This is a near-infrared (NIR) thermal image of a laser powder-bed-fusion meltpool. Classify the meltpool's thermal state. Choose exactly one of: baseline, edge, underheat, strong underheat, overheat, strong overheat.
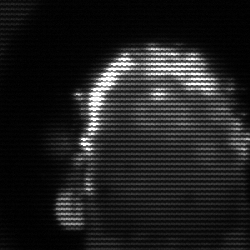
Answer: baseline